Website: walmart
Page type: payment
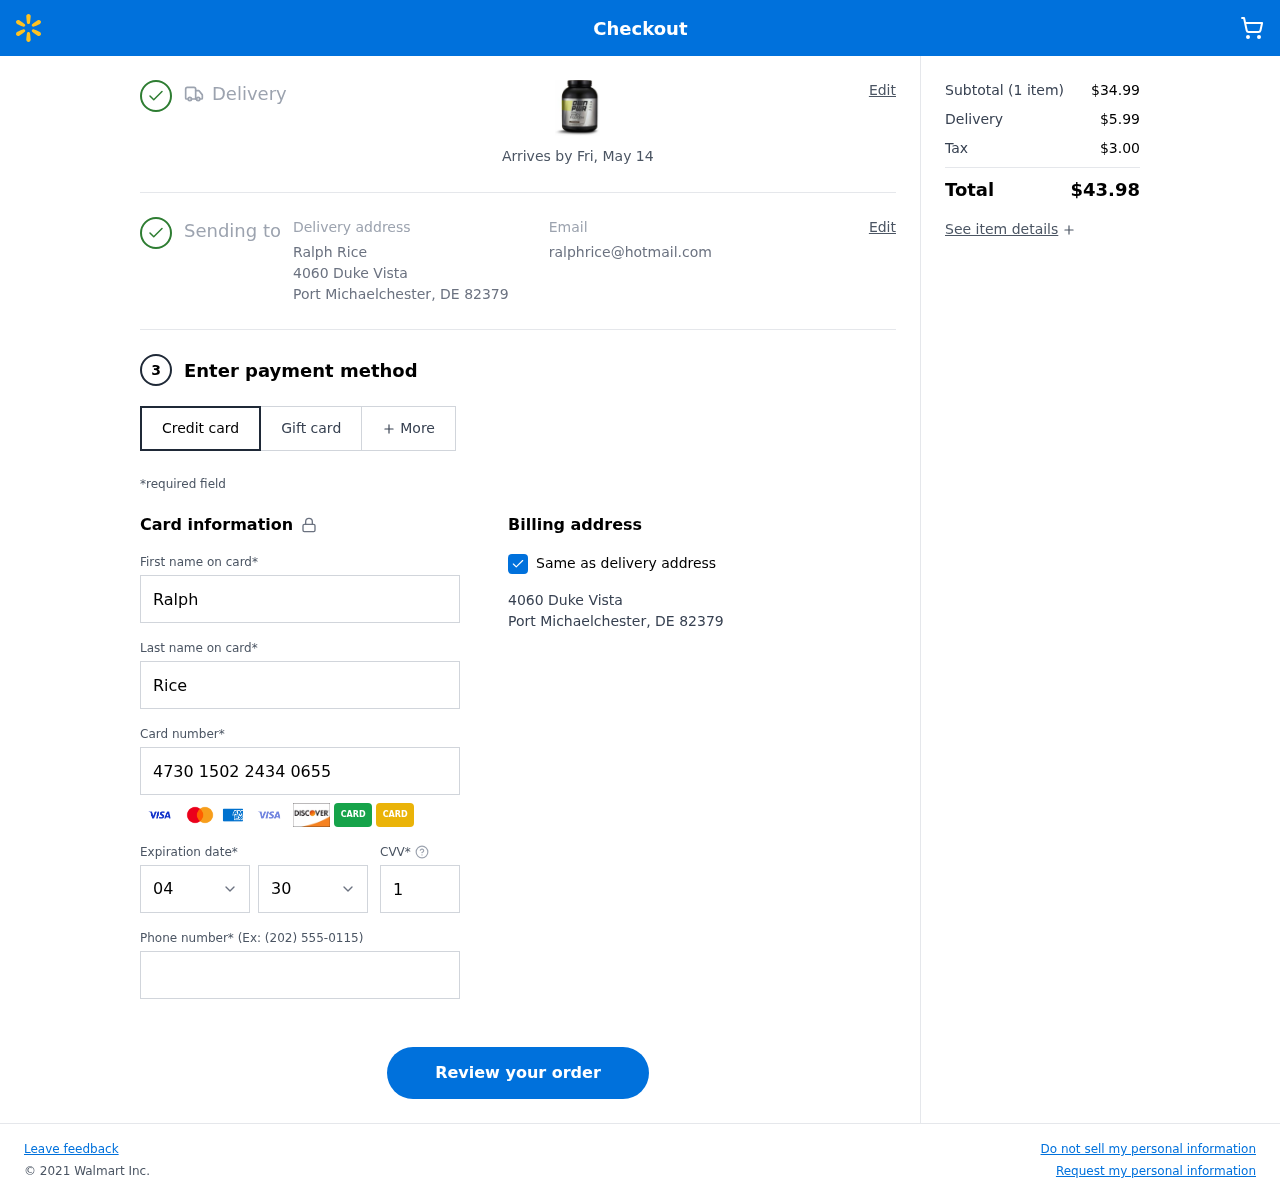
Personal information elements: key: PII_CARD_CVV
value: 124
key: PII_CARD_EXPIRY_MONTH
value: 04
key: PII_CARD_EXPIRY_YEAR
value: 30
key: PII_CARD_NUMBER
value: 4730 1502 2434 0655
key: PII_CITY
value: Port Michaelchester
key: PII_EMAIL
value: ralphrice@hotmail.com
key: PII_FIRSTNAME
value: Ralph
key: PII_FULLNAME
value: Ralph Rice
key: PII_LASTNAME
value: Rice
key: PII_PHONE
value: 5263236180
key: PII_POSTCODE
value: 82379
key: PII_STATE_ABBR
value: DE
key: PII_STREET
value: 4060 Duke Vista
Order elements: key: ORDER_DELIVERY_DATE
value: Arrives by Fri, May 14
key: ORDER_NUM_ITEMS
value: (1 item)
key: ORDER_SUBTOTAL
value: $34.99
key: ORDER_SHIPPING_COST
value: $5.99
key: ORDER_TAX
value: $3.00
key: ORDER_TOTAL
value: $43.98